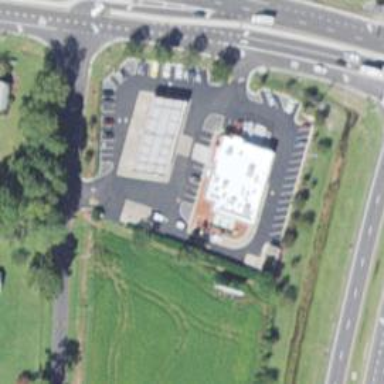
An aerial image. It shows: Convenience shop.